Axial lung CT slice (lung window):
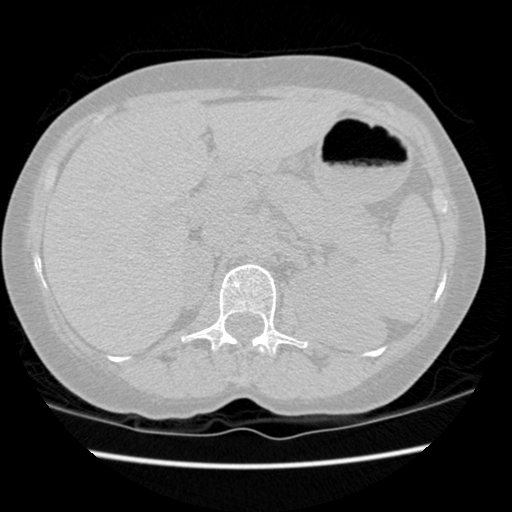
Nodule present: no